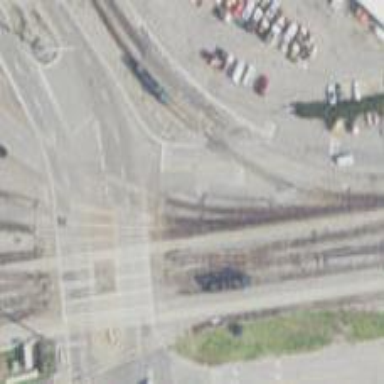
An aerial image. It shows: Level crossing along the railway.